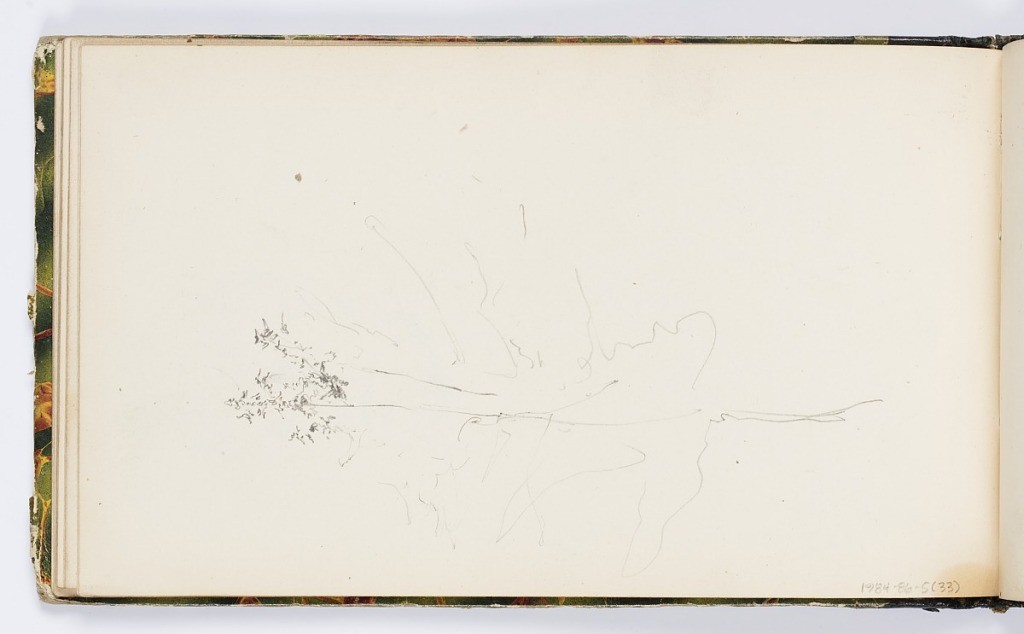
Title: Sketchbook Page
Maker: Kenyon Cox, American, 1856–1919
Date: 1875
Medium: Graphite on paper
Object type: Sketchbook folio
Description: Sketch of a leaf or a tree.